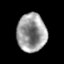
Tissue: skin
Cell type: Epithelial cells
Senescence score: 0.8805
Nuclear area (px): 1107
Mean DAPI intensity: 153.296